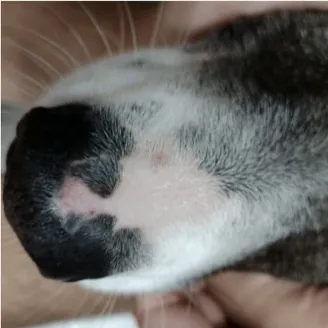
A female, mixed-breed dog, 2 years old, presented with epidermal depigmentation, on the nasal bridge. (A) Macroscopic image showing depigmentation in the nasal planum prior to treatment with Cannabis oil (date: 05/31/2022).
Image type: medical_photograph (skin_photograph)